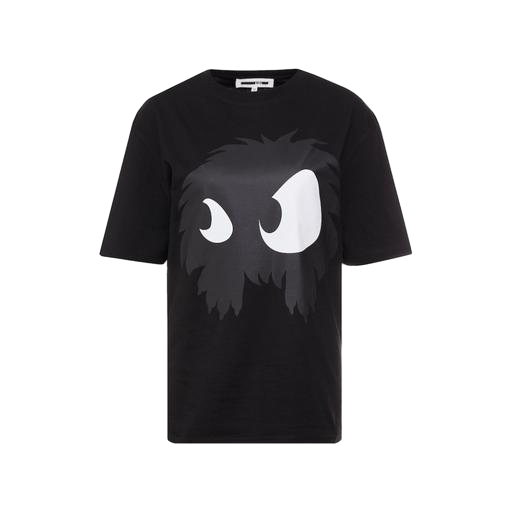
graphic t-shirt, black graphic-print t-shirt, short sleeves black face logo, white background